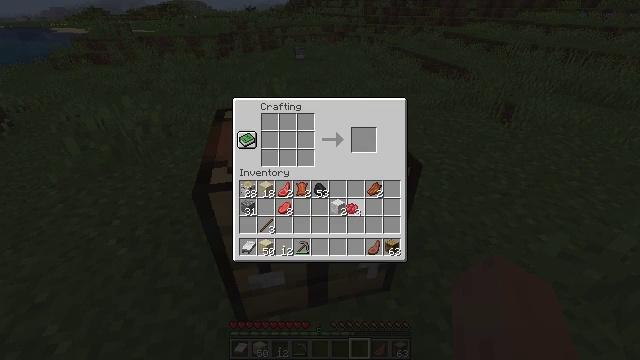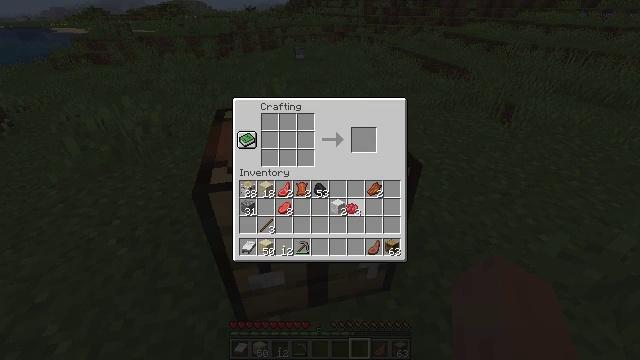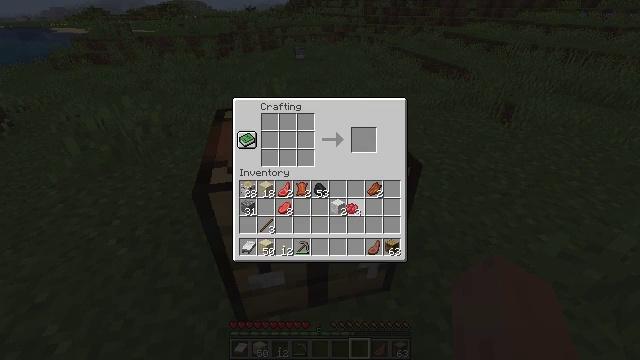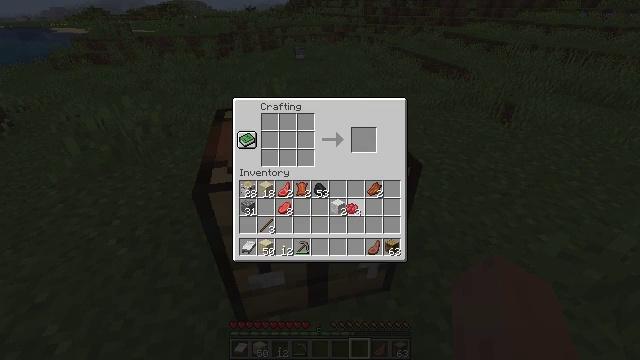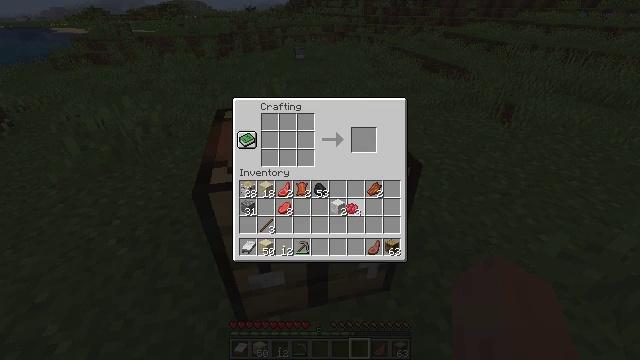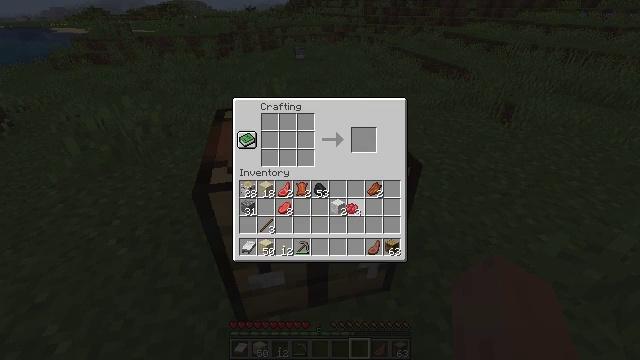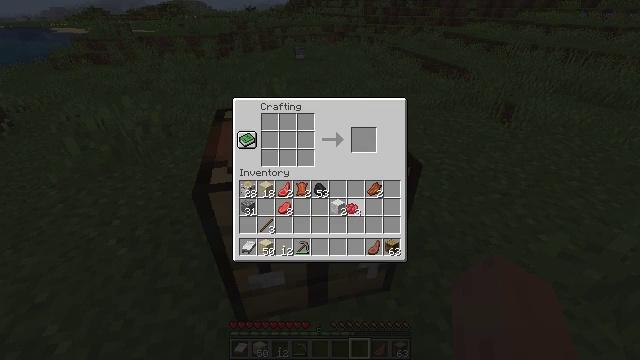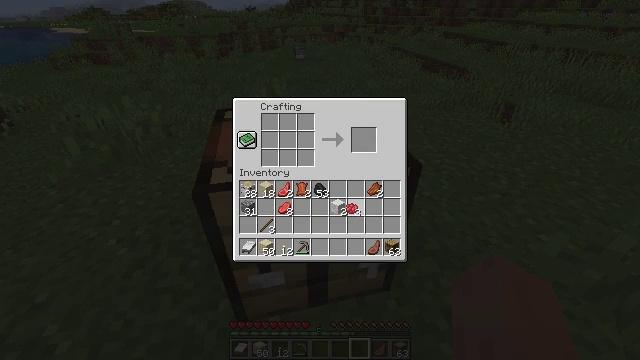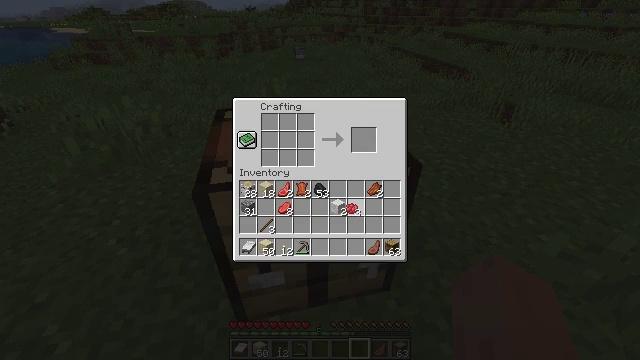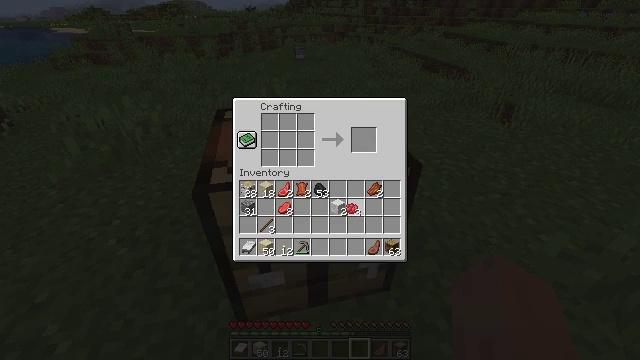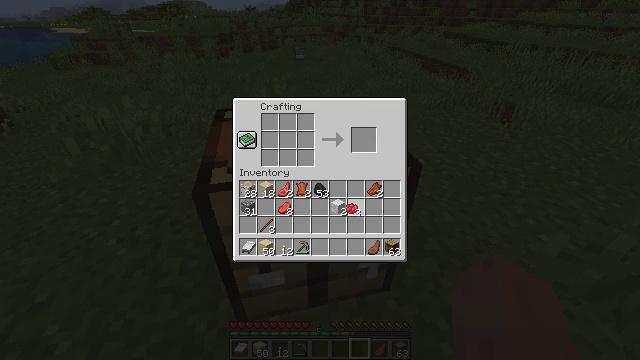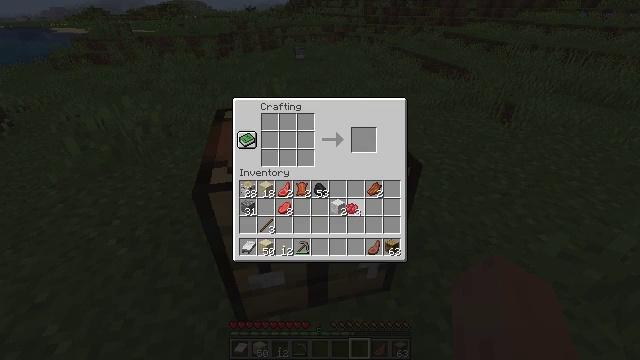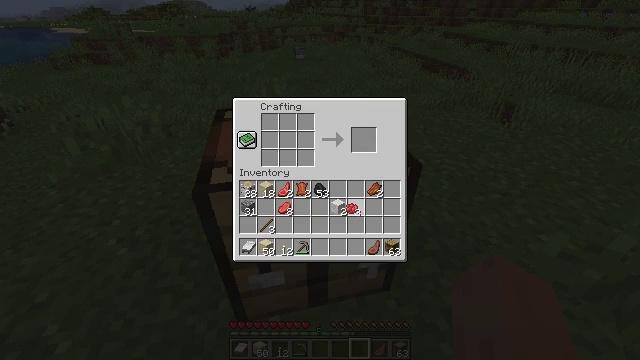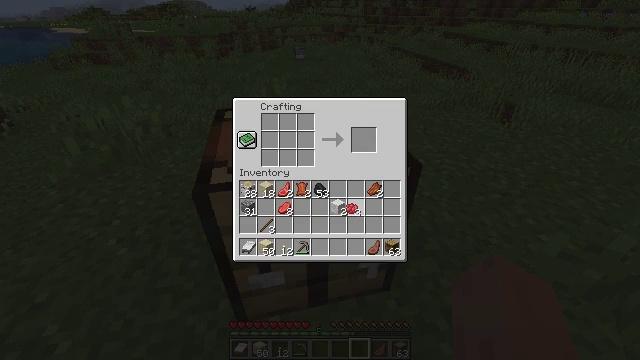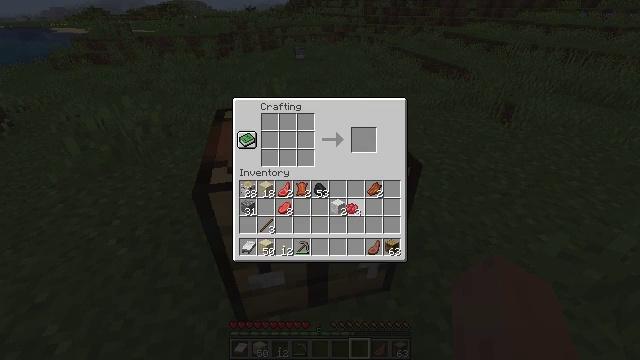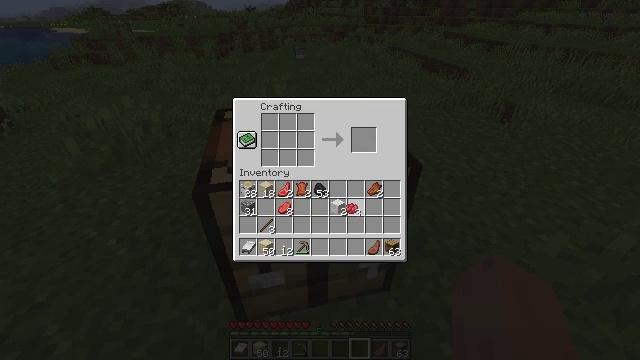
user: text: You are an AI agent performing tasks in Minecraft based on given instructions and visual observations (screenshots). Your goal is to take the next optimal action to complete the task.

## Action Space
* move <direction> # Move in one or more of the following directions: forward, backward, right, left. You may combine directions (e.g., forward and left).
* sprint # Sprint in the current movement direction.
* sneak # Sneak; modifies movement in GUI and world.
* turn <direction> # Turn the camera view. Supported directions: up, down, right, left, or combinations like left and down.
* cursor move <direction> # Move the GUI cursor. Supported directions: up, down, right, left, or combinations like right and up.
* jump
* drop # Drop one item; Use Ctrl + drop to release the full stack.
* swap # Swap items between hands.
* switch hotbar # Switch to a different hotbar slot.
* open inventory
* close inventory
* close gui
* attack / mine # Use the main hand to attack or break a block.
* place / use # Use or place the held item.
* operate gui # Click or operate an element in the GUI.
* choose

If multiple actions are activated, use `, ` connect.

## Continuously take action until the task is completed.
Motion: motion action
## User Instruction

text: Craft a red bed on the crafting table.
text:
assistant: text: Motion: no_op
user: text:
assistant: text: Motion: no_op
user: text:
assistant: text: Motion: no_op
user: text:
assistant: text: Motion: no_op
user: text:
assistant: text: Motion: no_op
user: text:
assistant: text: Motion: no_op
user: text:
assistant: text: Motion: no_op
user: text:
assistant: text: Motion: no_op
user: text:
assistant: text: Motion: no_op
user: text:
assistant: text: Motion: no_op
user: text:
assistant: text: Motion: no_op
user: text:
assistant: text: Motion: no_op
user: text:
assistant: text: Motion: no_op
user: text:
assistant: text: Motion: no_op
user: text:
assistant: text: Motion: no_op
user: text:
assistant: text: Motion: no_op
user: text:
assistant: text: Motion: operate gui
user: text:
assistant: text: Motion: operate gui
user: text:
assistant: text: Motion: operate gui
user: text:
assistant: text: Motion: no_op
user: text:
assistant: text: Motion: no_op
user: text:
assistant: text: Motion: no_op
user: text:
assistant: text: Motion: no_op
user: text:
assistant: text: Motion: no_op
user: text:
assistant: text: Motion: no_op
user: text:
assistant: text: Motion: no_op
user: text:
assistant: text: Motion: no_op
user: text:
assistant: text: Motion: no_op
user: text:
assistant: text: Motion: cursor move left and down
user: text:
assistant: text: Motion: cursor move left